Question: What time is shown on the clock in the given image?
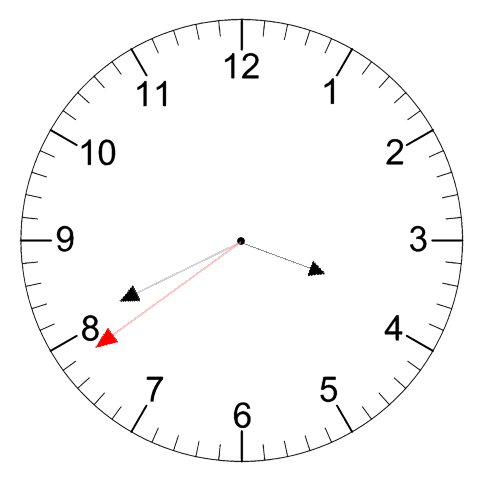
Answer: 03:40:39